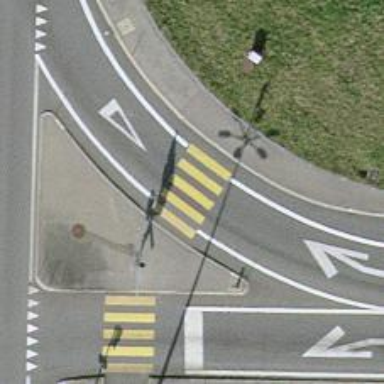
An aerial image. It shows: Uncontrolled crossing on the road.